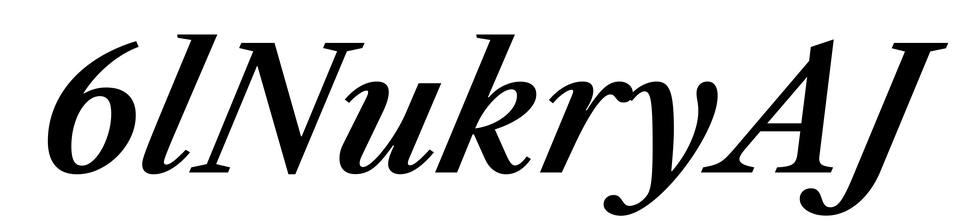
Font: LibreCaslonText-Italic_SemiBold_Italic